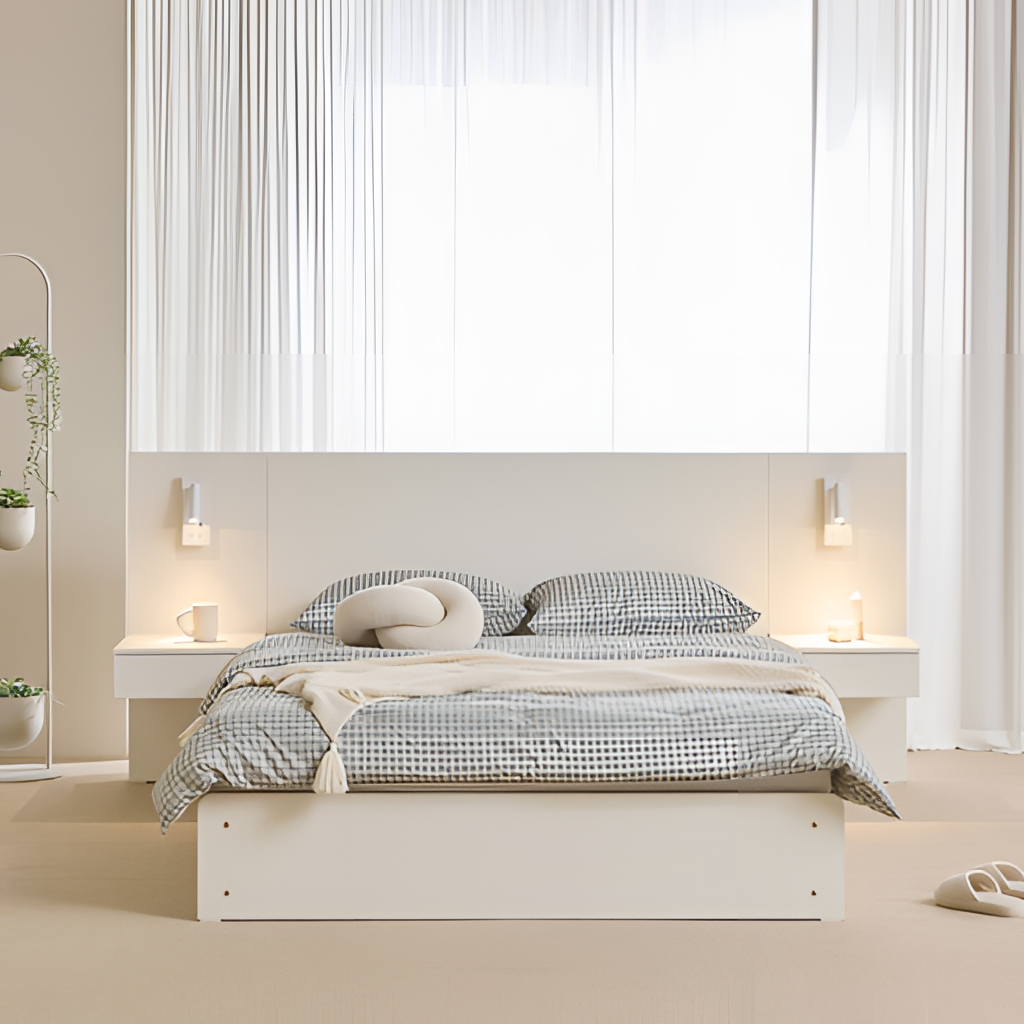
bedroom, wood backlit headboard bed, fabric wallpaper, with vertical striped pattern, beige carpet flooring, with solid pattern, minimalistic